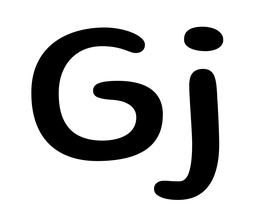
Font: Gluten_Regular